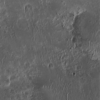
Label: not_dusty